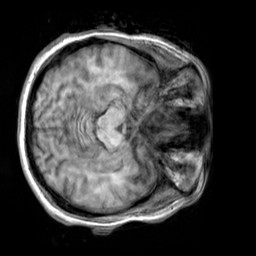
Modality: T1w
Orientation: axial
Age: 34
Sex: female
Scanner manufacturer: siemens
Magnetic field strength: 3 T
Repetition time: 2.3 s
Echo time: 0.00303 s